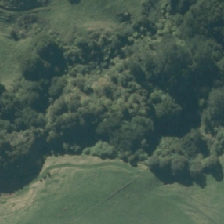
Land cover: manuka_kanuka